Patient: sex M, age 68
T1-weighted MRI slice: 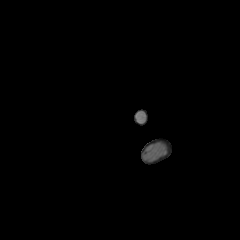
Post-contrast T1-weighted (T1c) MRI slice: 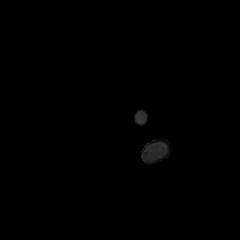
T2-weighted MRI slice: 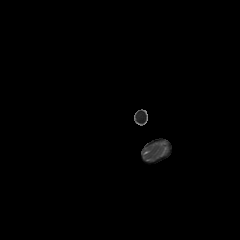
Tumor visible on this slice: no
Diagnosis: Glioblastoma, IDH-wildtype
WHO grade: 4